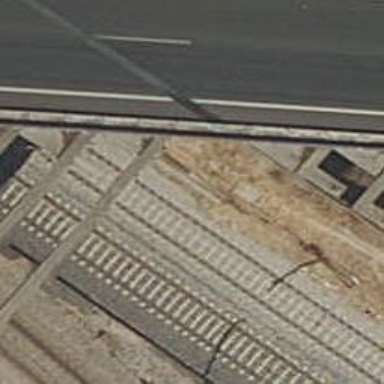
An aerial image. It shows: Railway track with contact lines for electrification.